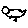
Label: bird